Field crop: maize
Growth stage: 2
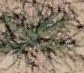
Species: salsola